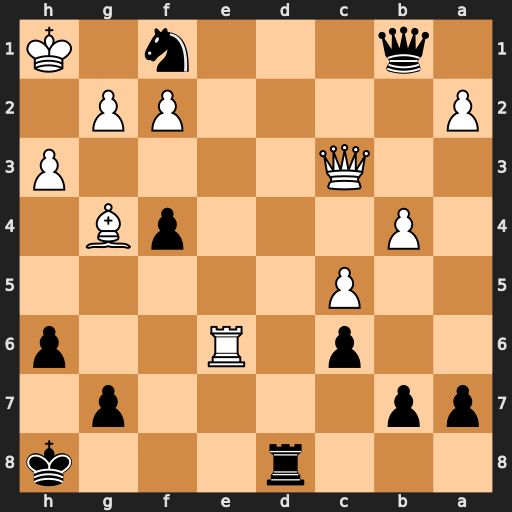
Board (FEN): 3r3k/pp4p1/2p1R2p/2P5/1P3pB1/2Q4P/P4PP1/1q3n1K
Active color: b
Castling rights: -
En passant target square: -
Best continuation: Ng3+ Kh2 Qh1#